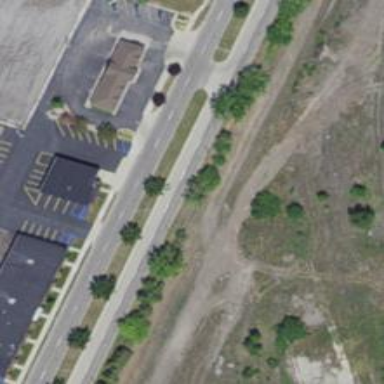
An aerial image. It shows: Secondary road with separate sidewalks.